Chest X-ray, AP view. Patient: 39 years old, sex F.
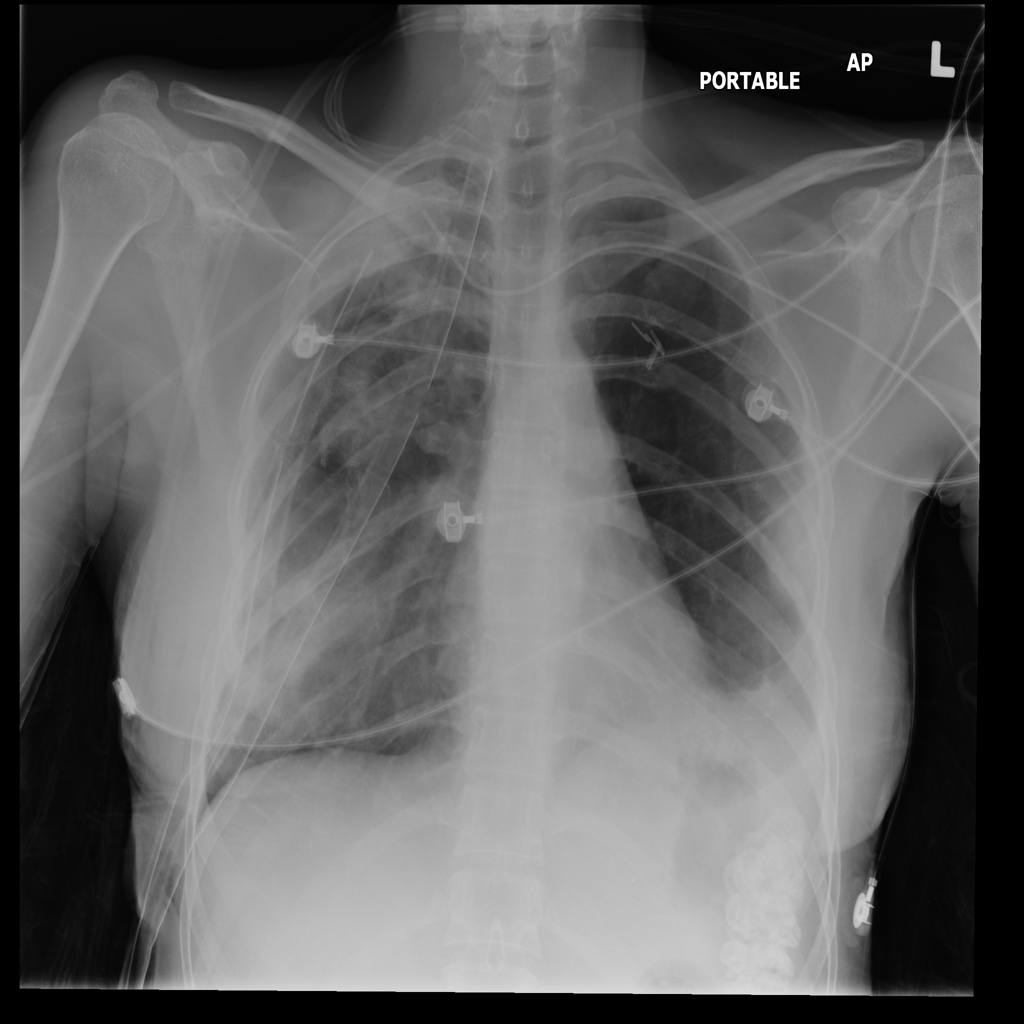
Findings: Atelectasis, Effusion, Infiltration, Nodule, Pneumothorax